Question: I have added a GDB Remote Debug via CLion to debug my nRF52 chip but in order to debug the gdb needs a symbol (.out) file. This symbol file name changes when the projects file name changes aswell, so I want to add a macro from CMake, such as '${PROJECT_NAME}' or something. I have tried using '$ProjectName$.out' but it looks like CLion does not recognize this. .
Does such a feature exist?
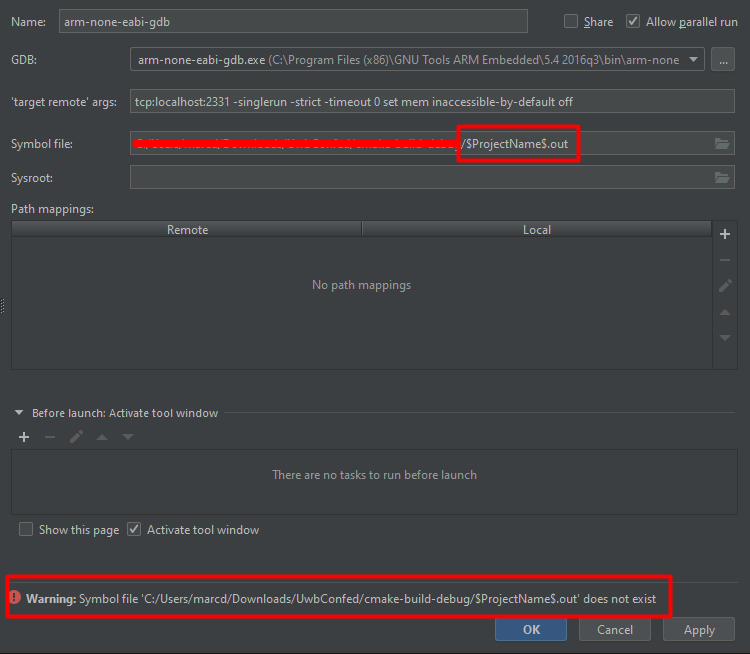
Answer: For anyone wondering, I figured out that you cannot, however it turned out you need CLion EAP (Early Acces program, in order to debug remotely with Embedded GDB Server. One can download it <URL>.